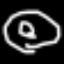
Label: donut